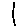
Label: line